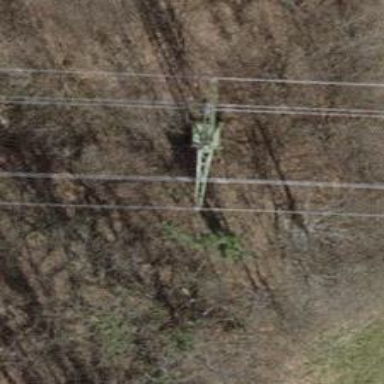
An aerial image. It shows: Lattice structure tower used for power distribution.